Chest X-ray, AP view. Patient: 16 years old, sex M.
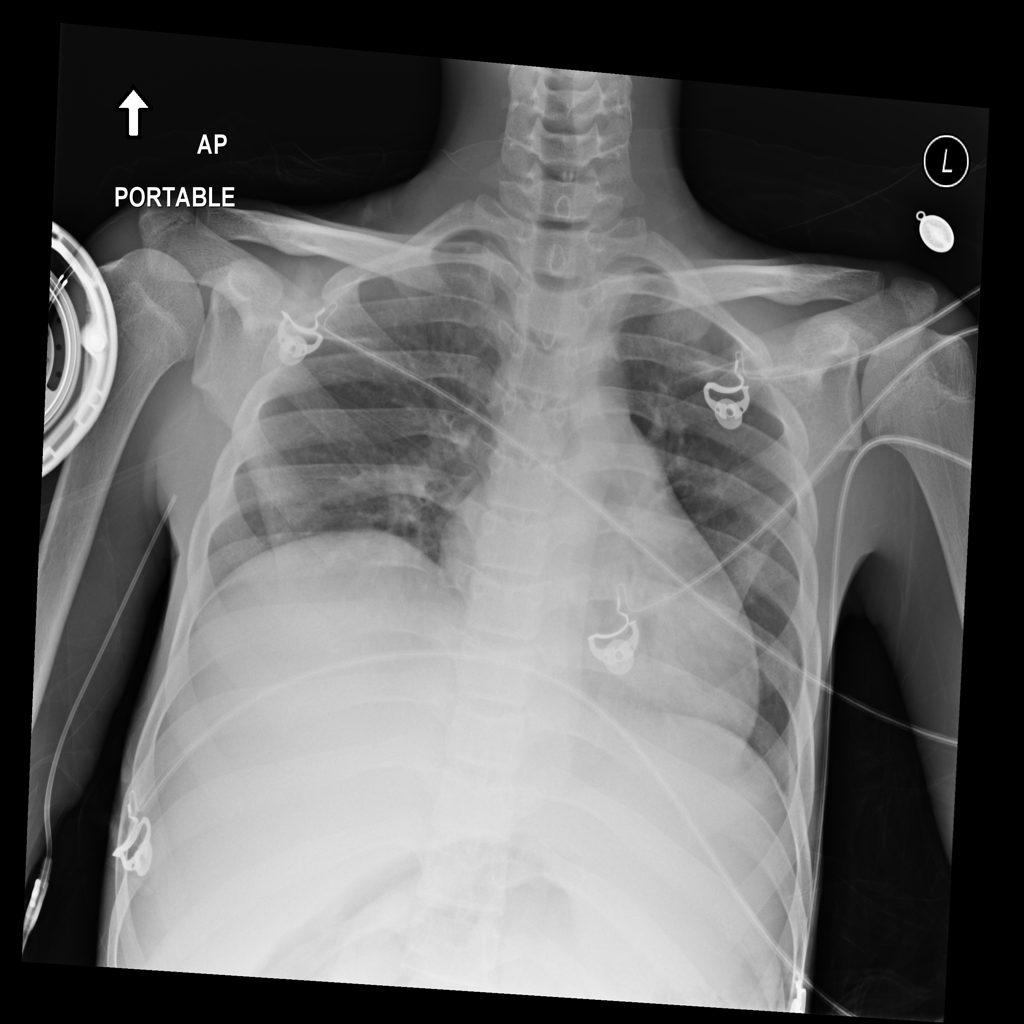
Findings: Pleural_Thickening